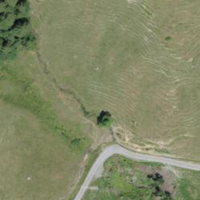
EUNIS habitat code: 24
Species observed at this site:
Tussilago farfara